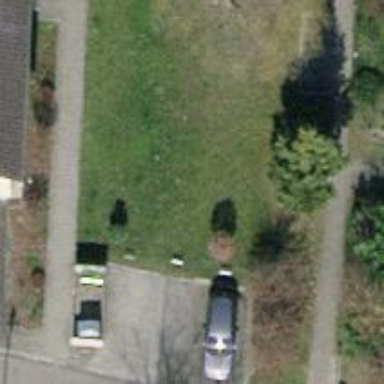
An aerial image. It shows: Urban tree adds touch of nature to the surroundings.